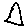
Label: triangle